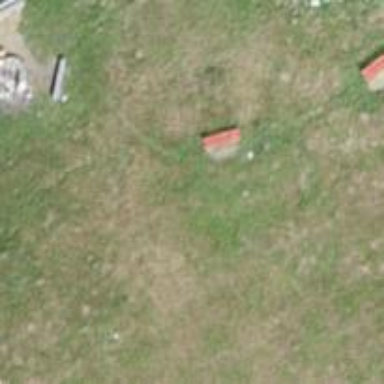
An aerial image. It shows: Bench for seating.